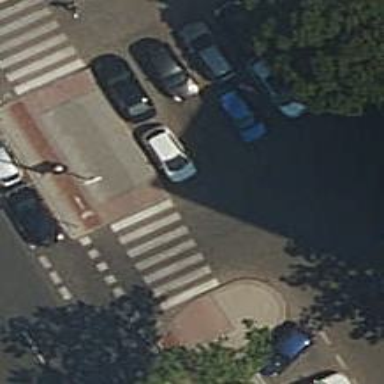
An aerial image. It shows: Uncontrolled zebra crossing on the road.